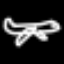
Label: airplane